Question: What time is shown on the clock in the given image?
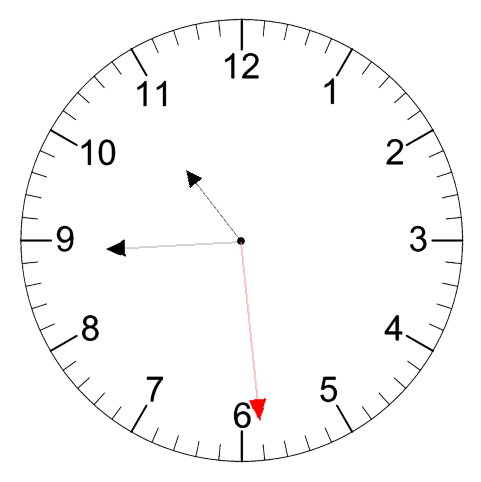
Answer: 10:44:29